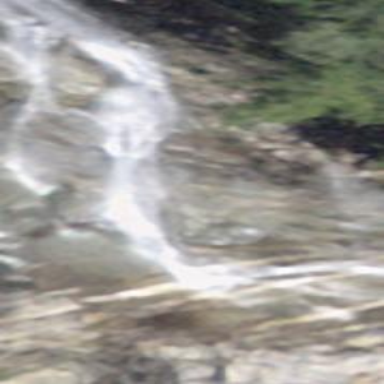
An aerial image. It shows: Beautiful waterfall.